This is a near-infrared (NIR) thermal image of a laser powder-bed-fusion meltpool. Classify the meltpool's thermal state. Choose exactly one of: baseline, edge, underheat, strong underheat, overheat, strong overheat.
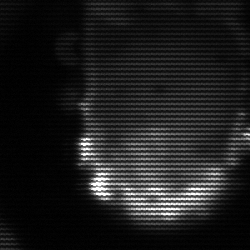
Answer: baseline